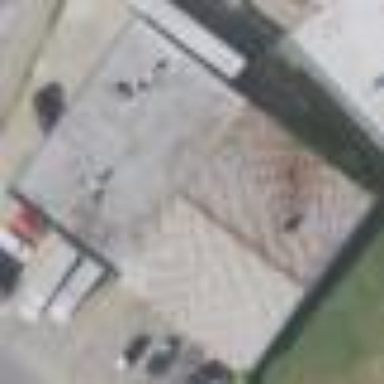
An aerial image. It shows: Commercial building.